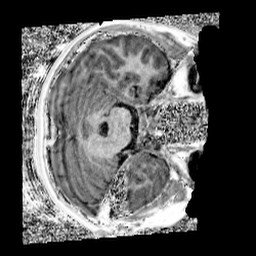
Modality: UNIT1
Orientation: axial
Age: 11
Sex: male
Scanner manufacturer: siemens
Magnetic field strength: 3 T
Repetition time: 4 s
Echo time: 0.00299 s